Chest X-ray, PA view. Patient: 50 years old, sex F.
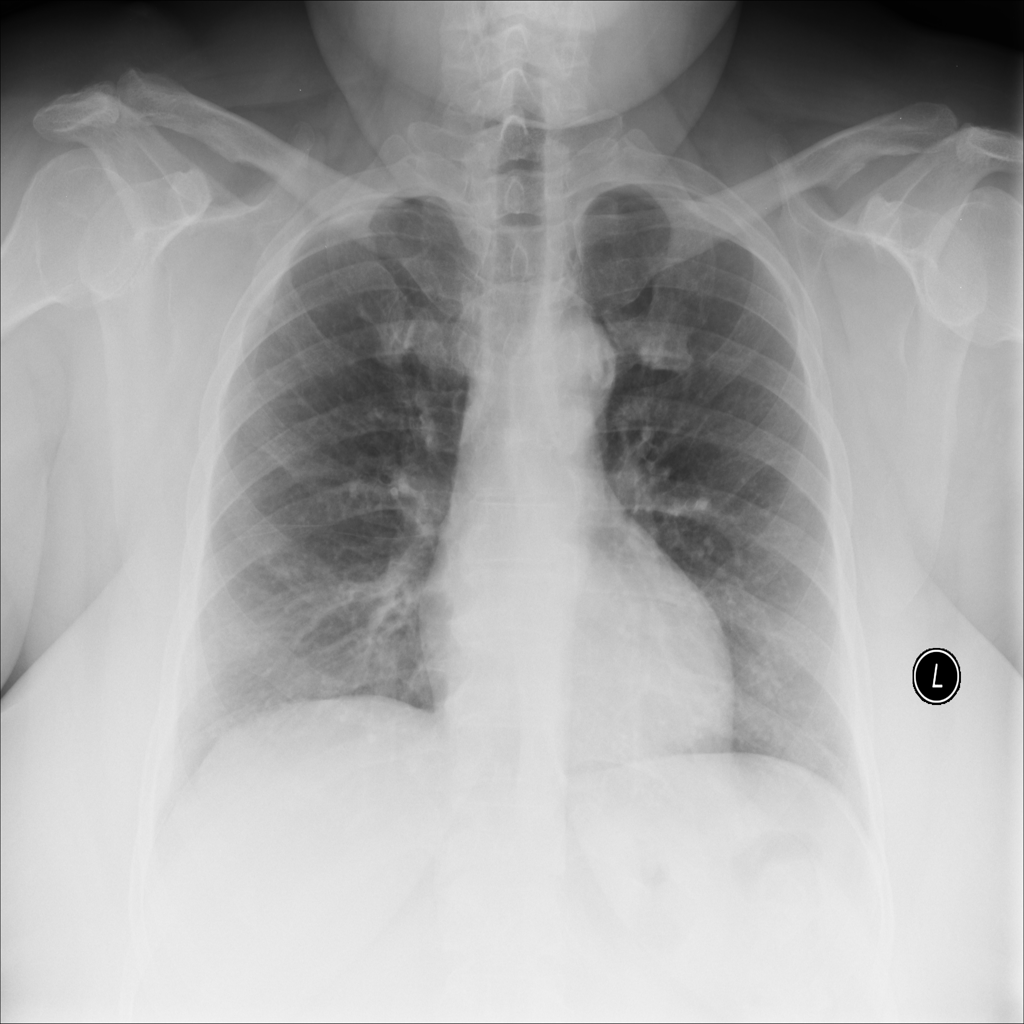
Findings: No Finding